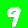
Digit: 9